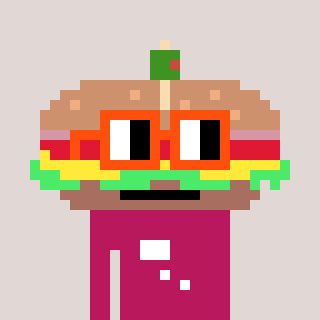
a pixel art character with square orange glasses, a sandwich-shaped head and a darkpink-colored body on a warm background